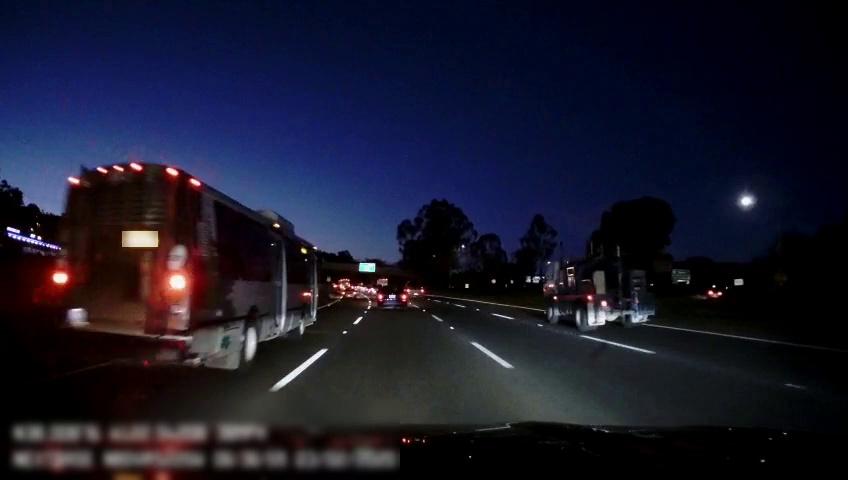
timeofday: Night
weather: Other
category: Drivable Space
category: Vehicles | Car
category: Vehicles | Other LV
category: Vehicles | SUV
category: Vehicles | Car
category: Vehicles | Bus
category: Vehicles | Car
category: Lanes | Alternate Lane
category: Lanes | Current Lane
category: Lanes | Current Lane
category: Lanes | Alternate Lane
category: Lanes | Alternate Lane
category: Traffic | Signs
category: Traffic | Signs
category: Traffic | Signs
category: Traffic | Signs